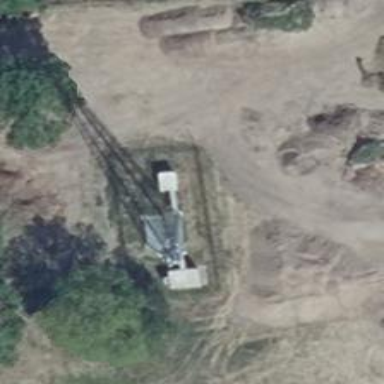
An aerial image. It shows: Communication tower.